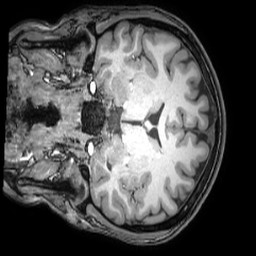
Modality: T1w
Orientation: coronal
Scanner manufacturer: philips
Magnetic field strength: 3 T
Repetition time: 0.008 s
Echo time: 0.0035 s